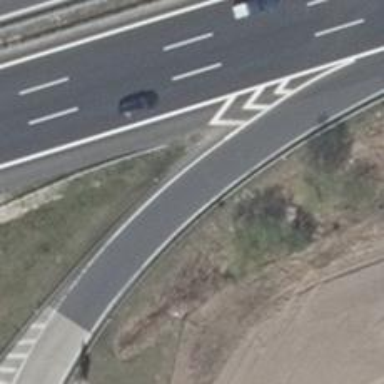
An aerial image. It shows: Asphalt motorway link.